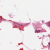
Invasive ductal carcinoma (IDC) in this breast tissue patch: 0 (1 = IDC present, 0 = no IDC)